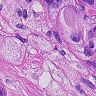
Metastatic tissue present: yes